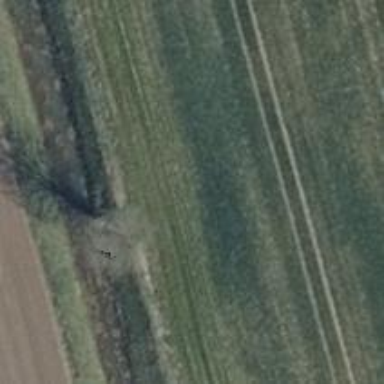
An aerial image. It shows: Deciduous broadleaved tree.